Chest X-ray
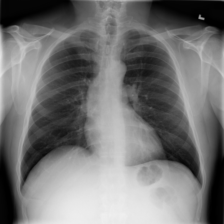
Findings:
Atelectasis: negative
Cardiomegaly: negative
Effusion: negative
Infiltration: positive
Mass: negative
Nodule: negative
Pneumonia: negative
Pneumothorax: negative
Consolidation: negative
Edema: negative
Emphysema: negative
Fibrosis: negative
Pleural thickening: negative
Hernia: negative